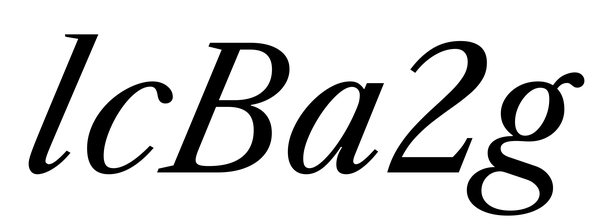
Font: LibreCaslonText-Italic_Italic